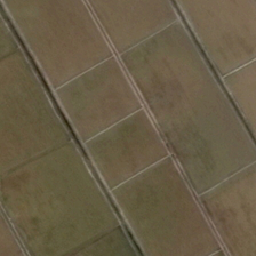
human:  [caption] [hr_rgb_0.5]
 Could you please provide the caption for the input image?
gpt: Export of agricultural products

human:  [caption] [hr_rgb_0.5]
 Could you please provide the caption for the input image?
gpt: the company is divided into different parts.

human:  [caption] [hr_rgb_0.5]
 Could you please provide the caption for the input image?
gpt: The farm is divided into separate parts.

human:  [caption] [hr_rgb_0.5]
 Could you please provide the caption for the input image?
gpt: The farm is divided into different parts.

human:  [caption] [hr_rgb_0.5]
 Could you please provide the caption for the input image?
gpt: The exploration is divided into different parts.